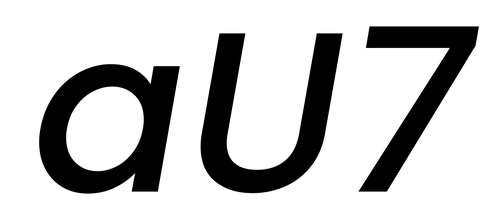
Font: Poppins-MediumItalic